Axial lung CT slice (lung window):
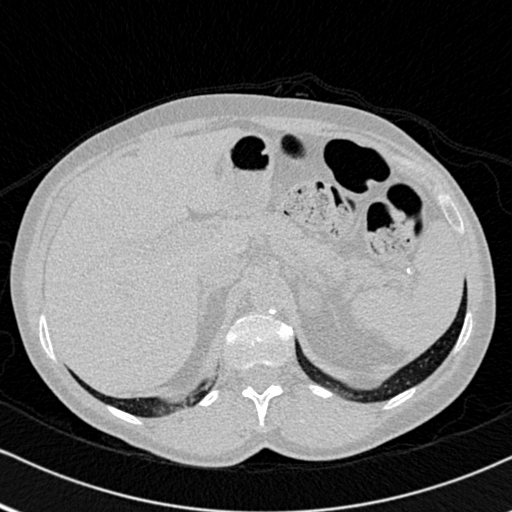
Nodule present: no